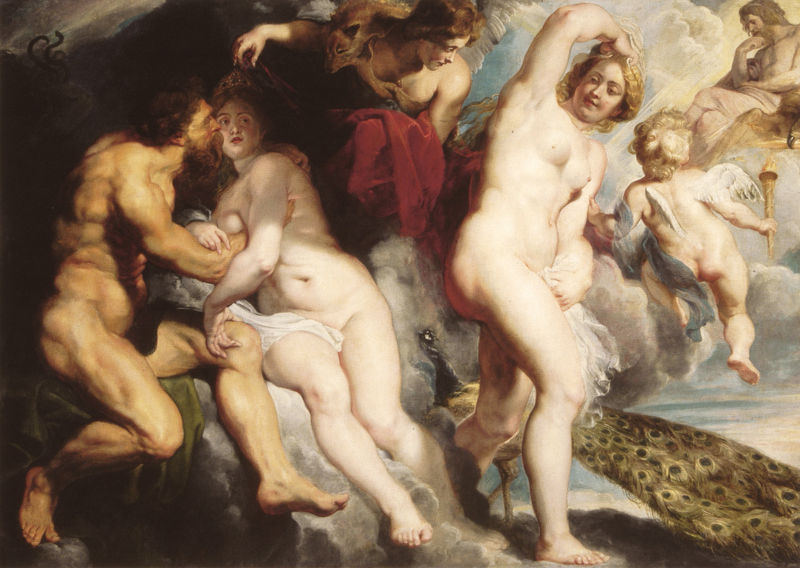
Titel: Juno und Ixion
Künstler: Pieter Paul Rubens
Standort: Paris
Institution: Louvre
Schlagwörter: akt, blau, dunkel, feder, felsen, feuer, flügel, gemälde, gott, haut, himmel, kopf, körper, mann, nackt, nackter, rubens, schatten, vogel, weiß, wolf, wolken, akte, frauen, grün, braun, brust, busen, frau, grau, haar, hell, licht, mund, rücken, schwarz, ölbild, blick, rot, tier, tuch, wolke, bart, blond, augen, barock, blass, falten, federn, gefieder, gesicht, inkarnat, steine, hände, pose, stoff, tücher, kind, paar, diadem, krone, locken, rosa, fliegen, rund, engel, putte, putto, beine, schwanz, brüste, kuss, küssen, liebe, lasziv, schaum, blue, crown, feathers, kiss, red, velvet, white, women, dick, face, female, nose, woman, muskeln, nabel, bauch, nackte, teint, scham, schenkel, zehen, denkend, fett, fleisch, muskulös, flamme, denken, strahlen, vulkan, ideal, schweben, schönheit, sex, raub, pfau, göttin, verführung, eitelkeit, götter, peter paul rubens, zeus, angel, angels, cloud, clouds, flesh, gods, greek, heaven, man, mythology, naked, nude, nudity, olymp, skin, sky, griechisch, wollust, medusa, schlangen, bleich, tiara, child, eyes, feet, male, fresko, hera, juno, jupiter, amor, putten, look, mars, mouth, scarf, bird, peacock, putti, beard, myth, torch, fackel, aufstieg, wings, rundungen, erlösung, zepter, breast, cupido, verschattet, cherub, cupid, europa, lüstern, mythological, da vinci, hautfarben, butt, legs, cloth, breasts, god, venus, tiepolo, pale, baby, aphrodite, pfauenauge, pfauenaugen, attribute, hephaistos, facke, krönchen, kissing, tuvh, body, wing, fox, pfauenfedern, females, scharm, muscle, föügel, schönheitsideal, leg, animal skin, muscles, ass, trainiert, ahut, fuchsfell, romantism, nart, infant, fat, spanische niederlande, bread, mythos mythologie, brows, belly, toes, boobs, tits, rays, limbs, stretch, aky, durchtrainiert, duchs, deities, abs, orgy, ruebens, ongels, fox skin, zakt, püeacock